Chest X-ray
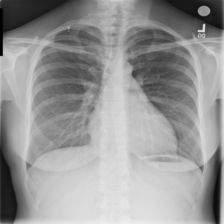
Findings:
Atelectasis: negative
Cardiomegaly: negative
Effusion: negative
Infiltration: negative
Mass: negative
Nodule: negative
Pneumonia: negative
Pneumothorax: negative
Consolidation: negative
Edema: negative
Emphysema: negative
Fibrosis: negative
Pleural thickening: negative
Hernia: negative